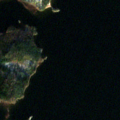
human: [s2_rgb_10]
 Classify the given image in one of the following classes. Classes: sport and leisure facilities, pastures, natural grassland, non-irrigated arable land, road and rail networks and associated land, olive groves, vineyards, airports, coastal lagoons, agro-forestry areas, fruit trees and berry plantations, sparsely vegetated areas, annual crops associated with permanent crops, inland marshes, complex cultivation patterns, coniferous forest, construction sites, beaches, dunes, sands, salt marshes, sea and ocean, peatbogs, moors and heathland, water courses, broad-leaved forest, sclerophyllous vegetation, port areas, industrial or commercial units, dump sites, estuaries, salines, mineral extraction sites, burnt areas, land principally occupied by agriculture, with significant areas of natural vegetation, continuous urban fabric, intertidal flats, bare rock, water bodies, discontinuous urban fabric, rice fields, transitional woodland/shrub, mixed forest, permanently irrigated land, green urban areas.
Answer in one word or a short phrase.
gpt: coniferous forest, mixed forest, water bodies